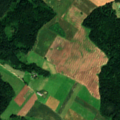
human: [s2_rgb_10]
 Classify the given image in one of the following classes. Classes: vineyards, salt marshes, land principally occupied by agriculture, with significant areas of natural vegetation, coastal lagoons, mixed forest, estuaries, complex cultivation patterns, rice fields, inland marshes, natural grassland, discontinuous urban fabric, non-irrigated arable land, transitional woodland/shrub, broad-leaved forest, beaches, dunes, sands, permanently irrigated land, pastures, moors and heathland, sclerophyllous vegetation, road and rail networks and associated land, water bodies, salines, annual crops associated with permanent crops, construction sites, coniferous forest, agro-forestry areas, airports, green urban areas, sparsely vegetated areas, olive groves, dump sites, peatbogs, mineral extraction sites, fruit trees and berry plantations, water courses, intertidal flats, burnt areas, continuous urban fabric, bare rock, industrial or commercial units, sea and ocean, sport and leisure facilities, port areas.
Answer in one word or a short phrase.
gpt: non-irrigated arable land, pastures, coniferous forest, mixed forest, transitional woodland/shrub